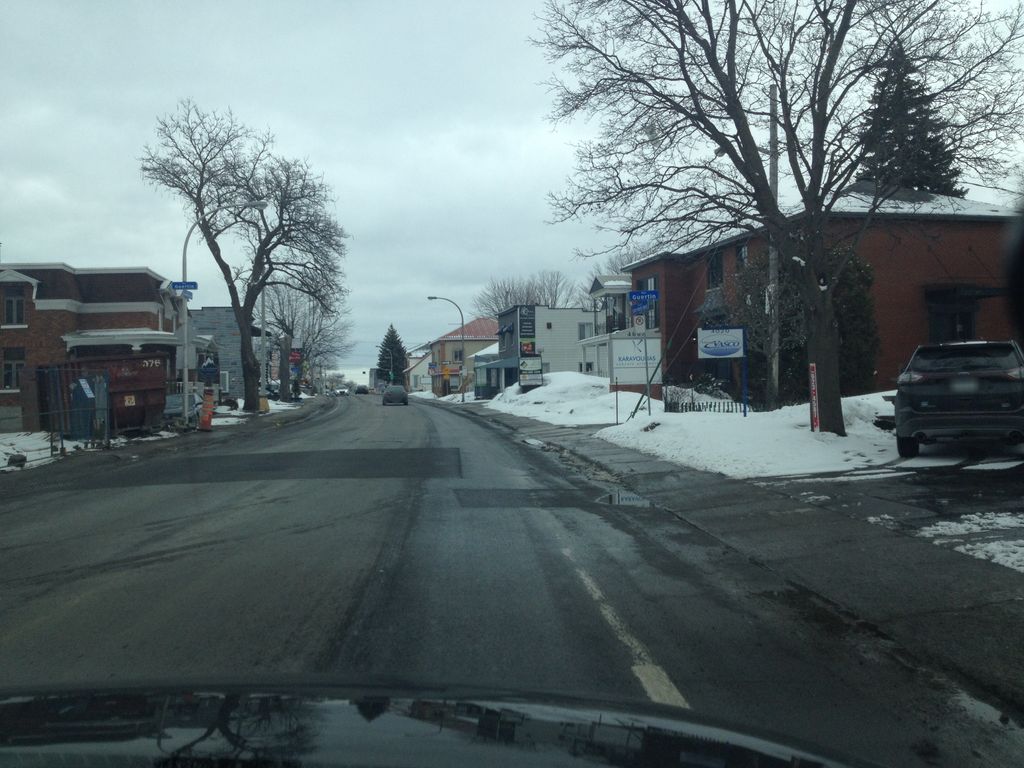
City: montreal